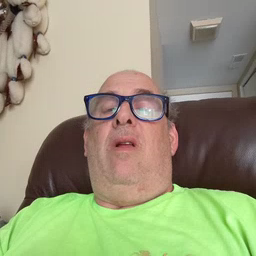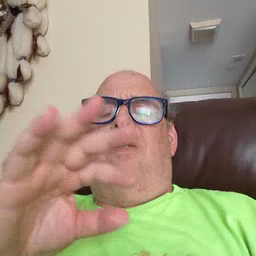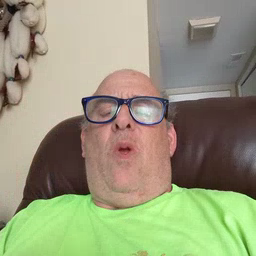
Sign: story